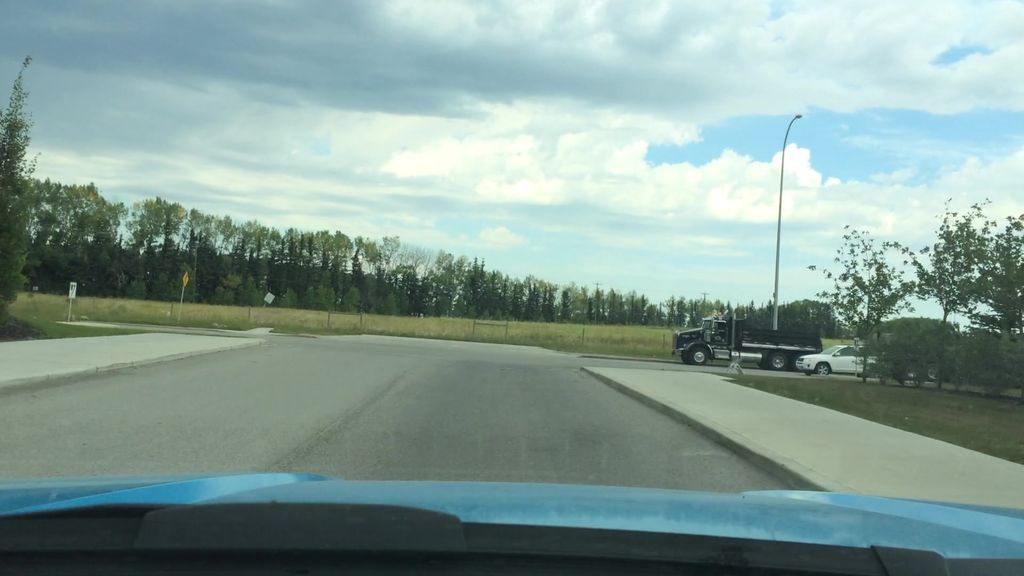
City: calgary